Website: bh-photo
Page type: receipt
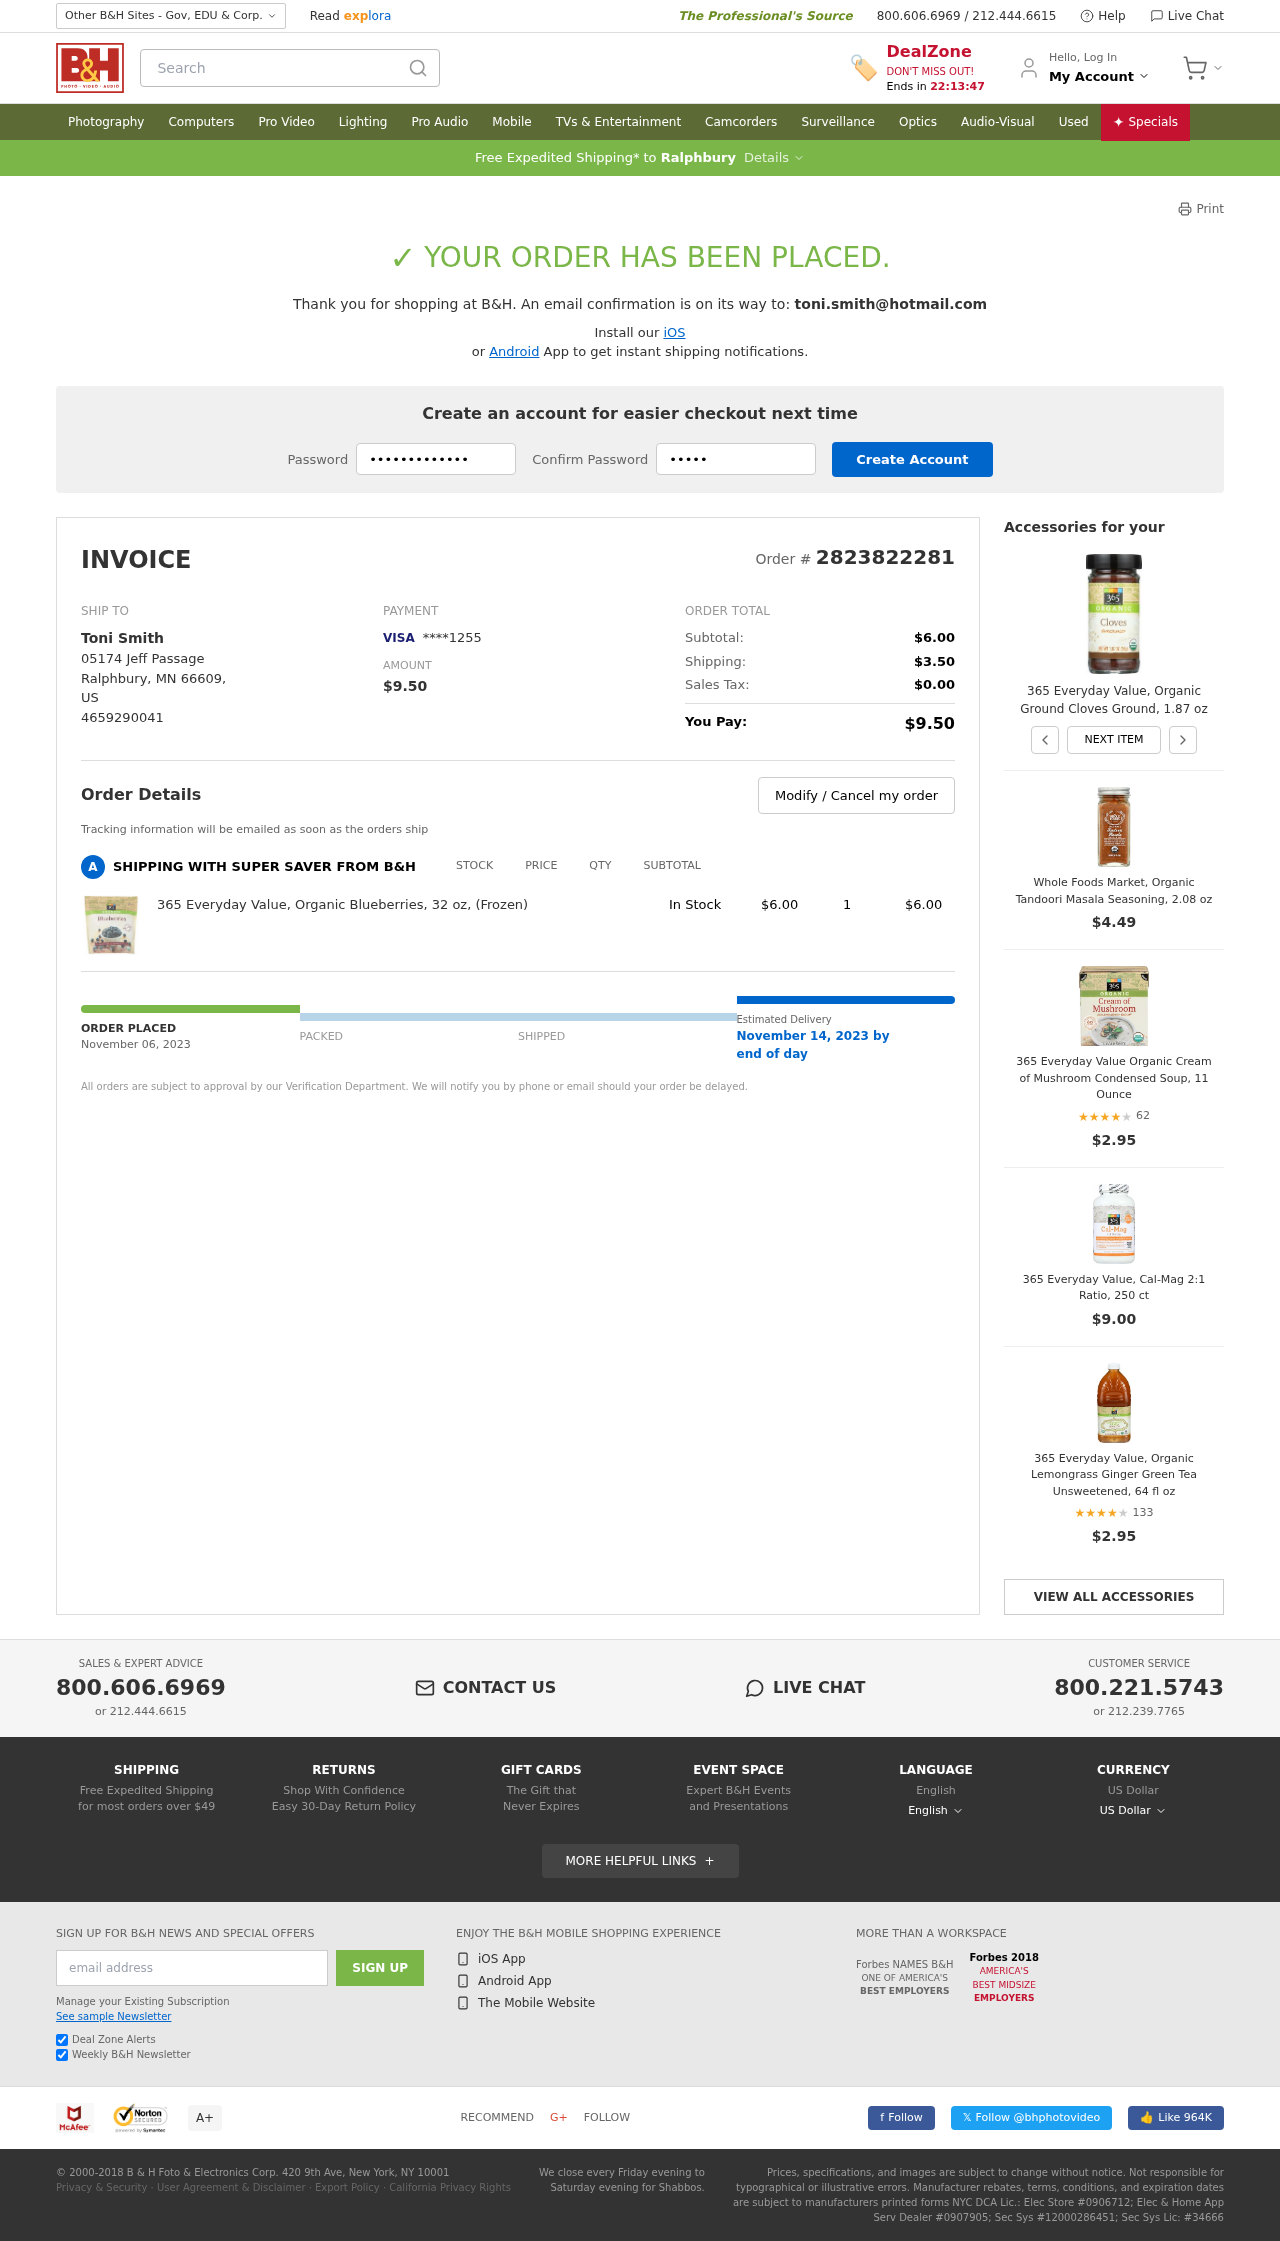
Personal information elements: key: PII_CARD_LAST4
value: ****1255
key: PII_CARD_TYPE
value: VISA
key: PII_CITY
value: Ralphbury
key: PII_COUNTRY_CODE
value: US
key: PII_EMAIL
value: toni.smith@hotmail.com
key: PII_FULLNAME
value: Toni Smith
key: PII_PHONE
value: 4659290041
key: PII_POSTCODE
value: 66609
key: PII_STATE_ABBR
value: MN
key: PII_STREET
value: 05174 Jeff Passage
Product elements: key: PRODUCT1_NAME
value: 365 Everyday Value, Organic Blueberries, 32 oz, (Frozen)
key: PRODUCT1_PRICE
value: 6
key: PRODUCT1_QUANTITY
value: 1
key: PRODUCT2_NAME
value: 365 Everyday Value, Organic Ground Cloves Ground, 1.87 oz
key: PRODUCT3_NAME
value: Whole Foods Market, Organic Tandoori Masala Seasoning, 2.08 oz
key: PRODUCT3_PRICE
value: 4.49
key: PRODUCT4_NAME
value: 365 Everyday Value Organic Cream of Mushroom Condensed Soup, 11 Ounce
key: PRODUCT4_NUM_RATINGS
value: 62
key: PRODUCT4_PRICE
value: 2.95
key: PRODUCT4_RATING
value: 4.4
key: PRODUCT5_NAME
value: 365 Everyday Value, Cal-Mag 2:1 Ratio, 250 ct
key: PRODUCT5_PRICE
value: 9
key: PRODUCT6_NAME
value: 365 Everyday Value, Organic Lemongrass Ginger Green Tea Unsweetened, 64 fl oz
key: PRODUCT6_NUM_RATINGS
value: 133
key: PRODUCT6_PRICE
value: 2.95
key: PRODUCT6_RATING
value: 3.9
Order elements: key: ORDER_ID
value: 2823822281
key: ORDER_TOTAL
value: $9.50
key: ORDER_SUBTOTAL
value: $6.00
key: ORDER_SHIPPING_COST
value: $3.50
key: ORDER_TAX
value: $0.00
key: ORDER_DATE
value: November 06, 2023
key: ORDER_DELIVERY_DATE
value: November 14, 2023 by
Search elements: key: HEADER_SEARCH
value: Search